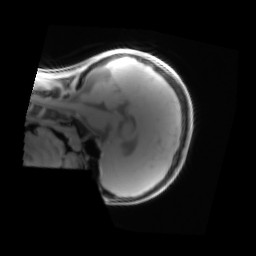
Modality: PDw
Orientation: sagittal
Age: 14
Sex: male
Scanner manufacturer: siemens
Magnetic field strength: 3 T
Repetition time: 0.25 s
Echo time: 0.00103 s